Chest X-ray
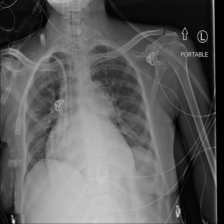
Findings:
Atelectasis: negative
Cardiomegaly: negative
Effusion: negative
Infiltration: negative
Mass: negative
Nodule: negative
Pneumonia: negative
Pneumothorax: negative
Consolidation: negative
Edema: negative
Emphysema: negative
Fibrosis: negative
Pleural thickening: negative
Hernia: negative